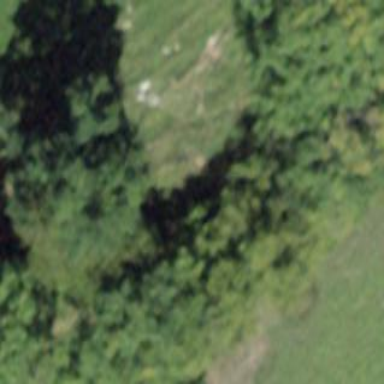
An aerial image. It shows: Forest area.